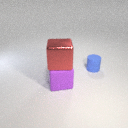
large red metal cube above large purple rubber cube